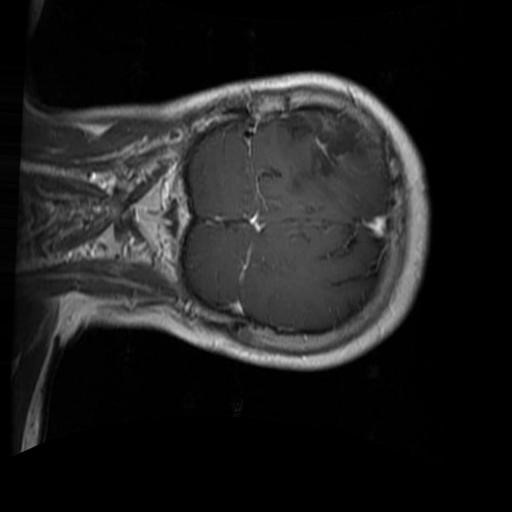
Label: brain_glioma